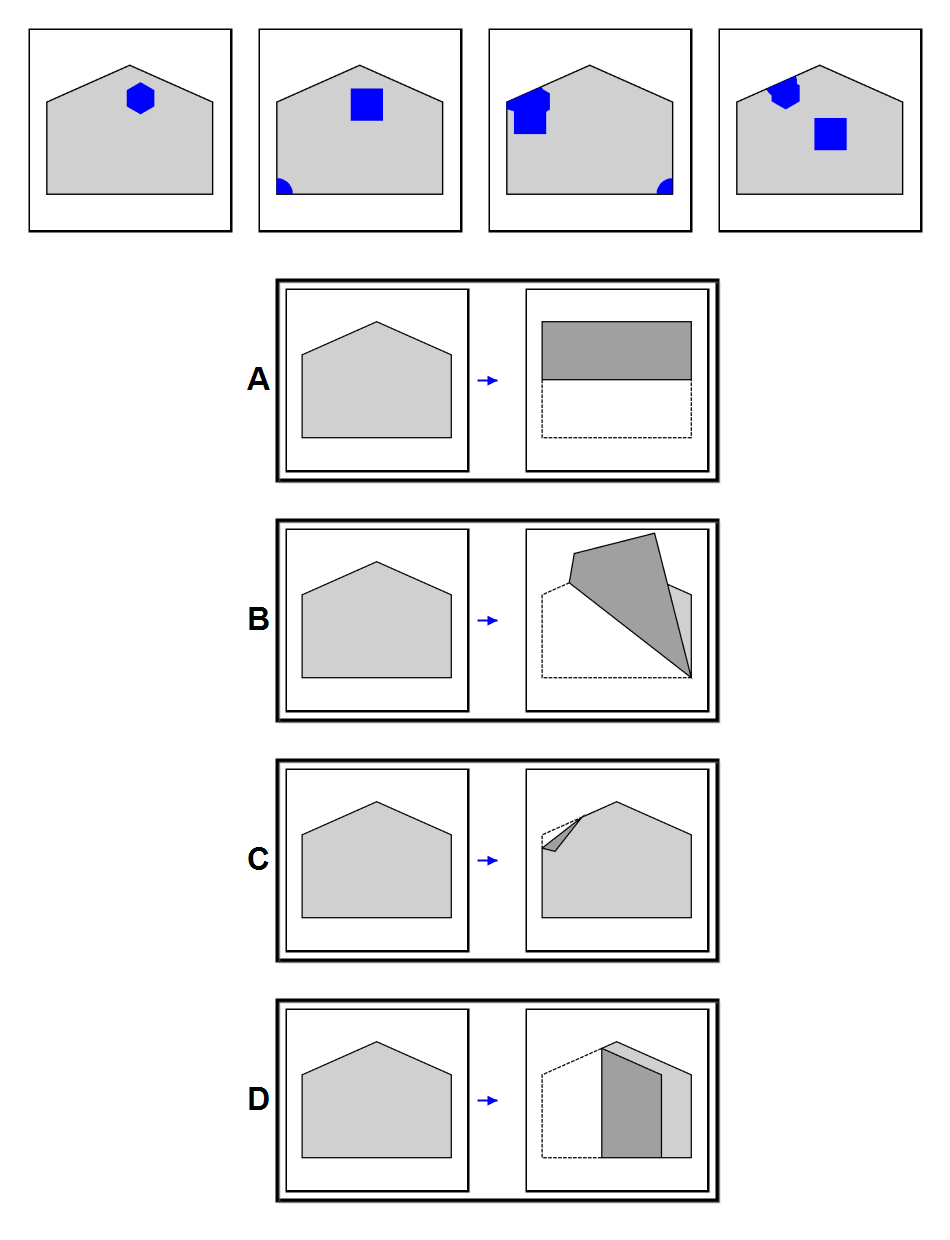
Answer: C